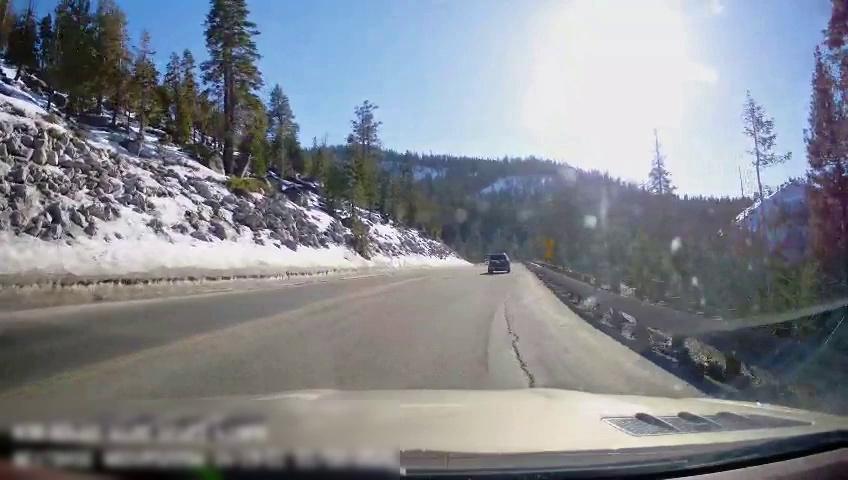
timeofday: Day
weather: Sunny
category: Drivable Space
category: Vehicles | SUV
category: Lanes | Opposite Lane